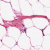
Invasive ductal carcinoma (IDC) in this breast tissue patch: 0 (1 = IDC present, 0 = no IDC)